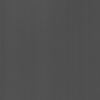
Label: not_dusty